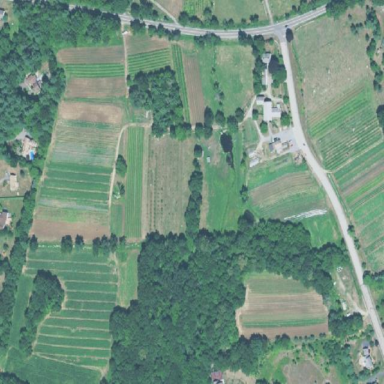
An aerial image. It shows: Farmland with agricultural activities.